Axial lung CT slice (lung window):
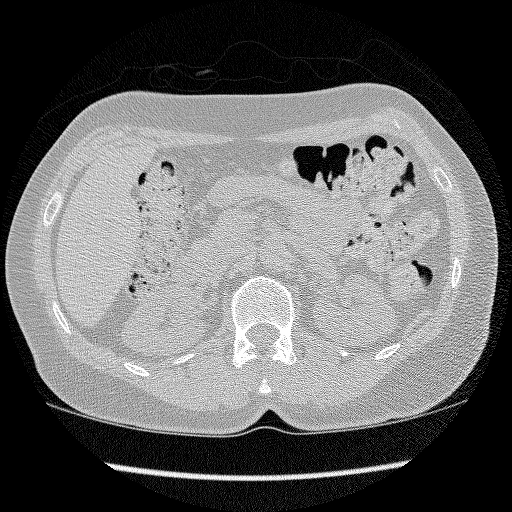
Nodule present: no